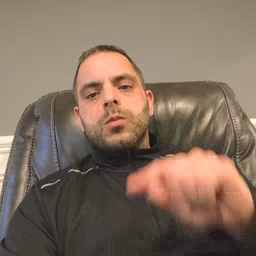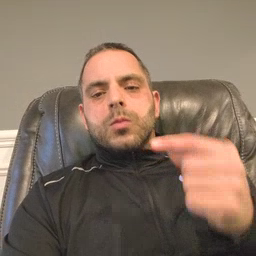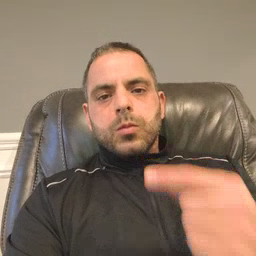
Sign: owie